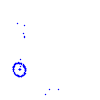
Particle: proton